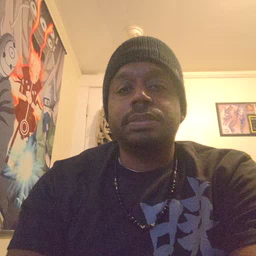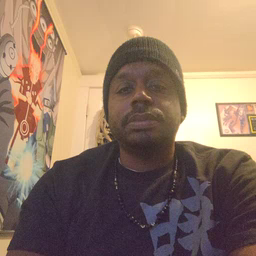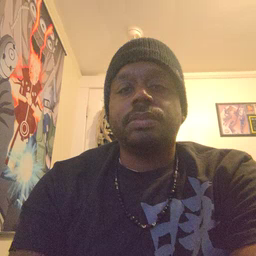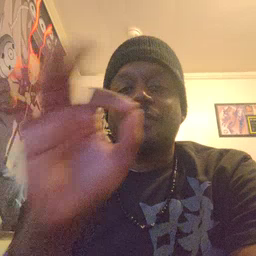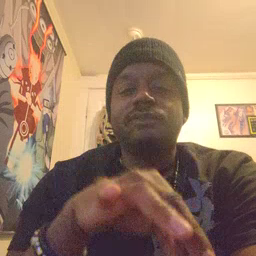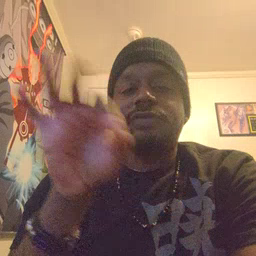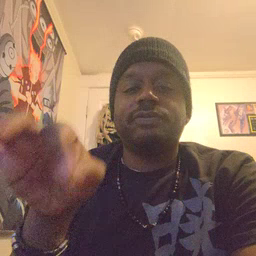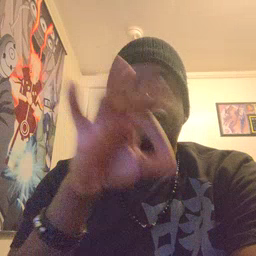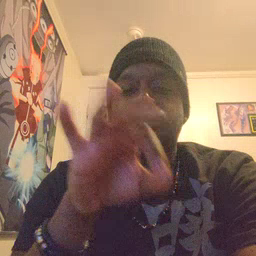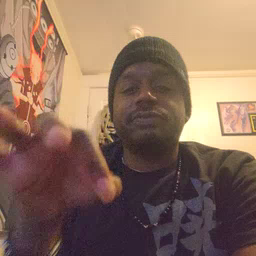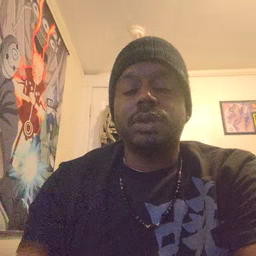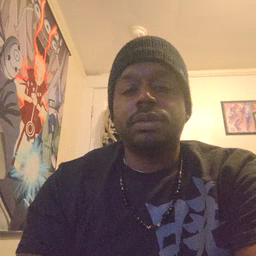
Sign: frenchfries